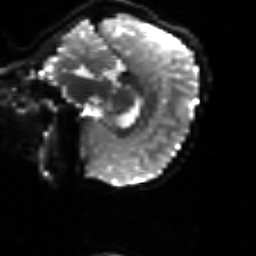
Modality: sbref
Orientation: sagittal
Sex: female
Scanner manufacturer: siemens
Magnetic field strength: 3 T
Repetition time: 5 s
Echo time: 0.071 s